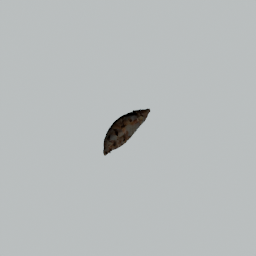
Label: decoration